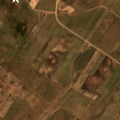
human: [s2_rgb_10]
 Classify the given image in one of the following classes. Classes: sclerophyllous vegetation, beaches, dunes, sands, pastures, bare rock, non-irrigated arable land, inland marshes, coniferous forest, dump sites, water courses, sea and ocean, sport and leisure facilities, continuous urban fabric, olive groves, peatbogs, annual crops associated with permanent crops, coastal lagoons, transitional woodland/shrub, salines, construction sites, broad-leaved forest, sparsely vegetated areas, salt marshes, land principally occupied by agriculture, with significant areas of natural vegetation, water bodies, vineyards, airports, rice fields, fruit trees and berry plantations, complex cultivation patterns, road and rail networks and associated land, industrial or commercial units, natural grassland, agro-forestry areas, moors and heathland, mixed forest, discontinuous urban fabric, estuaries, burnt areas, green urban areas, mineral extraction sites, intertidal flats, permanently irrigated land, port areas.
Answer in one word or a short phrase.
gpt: non-irrigated arable land, pastures